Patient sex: M
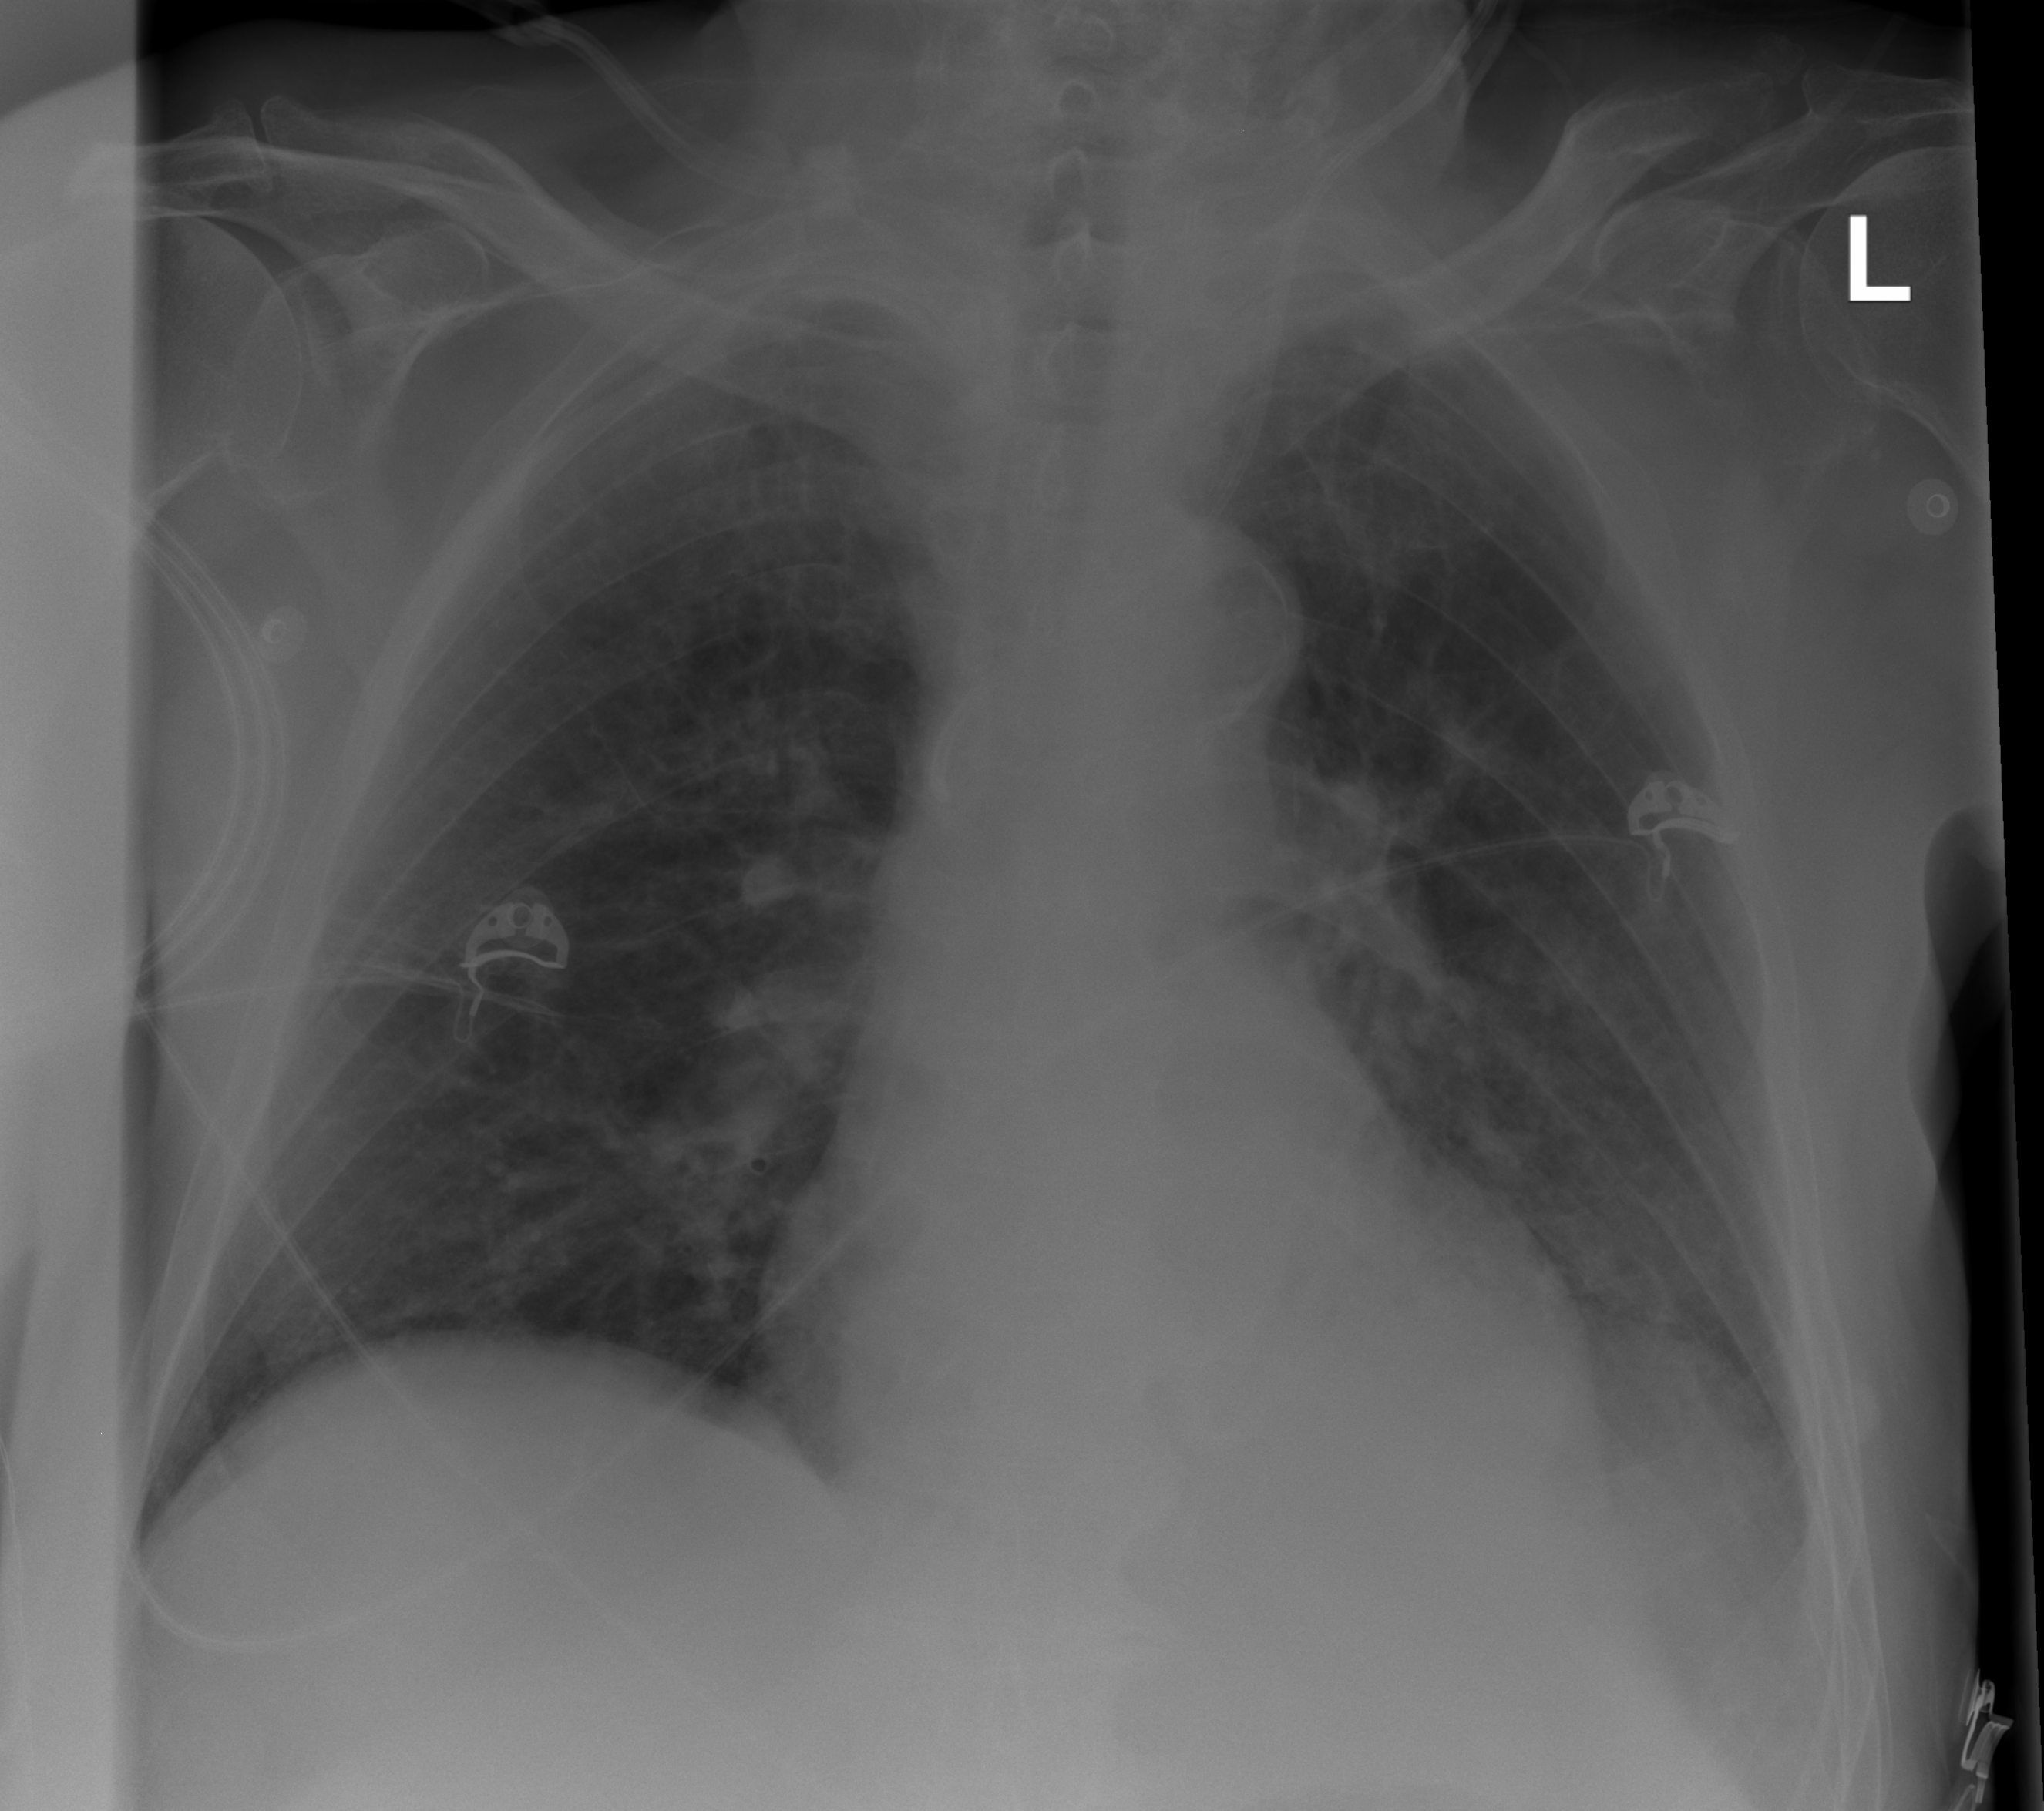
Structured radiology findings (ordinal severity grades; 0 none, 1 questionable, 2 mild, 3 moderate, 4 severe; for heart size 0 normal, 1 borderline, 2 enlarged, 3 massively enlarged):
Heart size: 1
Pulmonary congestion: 0
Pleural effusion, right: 0
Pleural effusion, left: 2
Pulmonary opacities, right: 0
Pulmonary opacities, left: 0
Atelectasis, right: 0
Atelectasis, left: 0